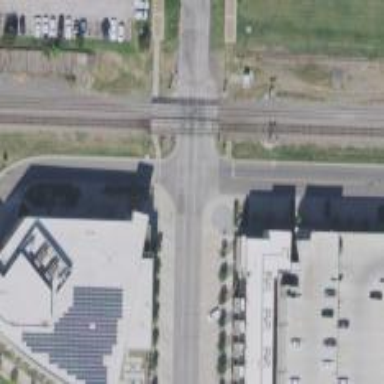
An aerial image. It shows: Uncontrolled road crossing with lines marking the way.